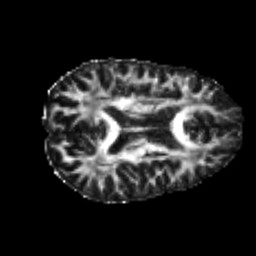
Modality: FA
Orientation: axial
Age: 26
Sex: male
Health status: healthy
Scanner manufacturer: philips
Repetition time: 7.384 s
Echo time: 0.08599 s